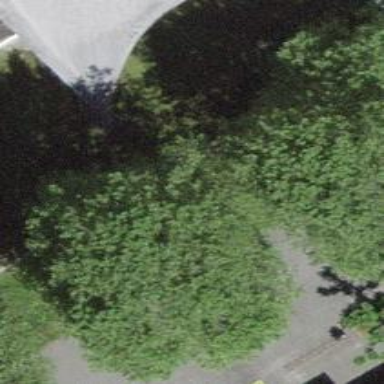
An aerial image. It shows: Avenue lined with broadleaved trees.